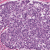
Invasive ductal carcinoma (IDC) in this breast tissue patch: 0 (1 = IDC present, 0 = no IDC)